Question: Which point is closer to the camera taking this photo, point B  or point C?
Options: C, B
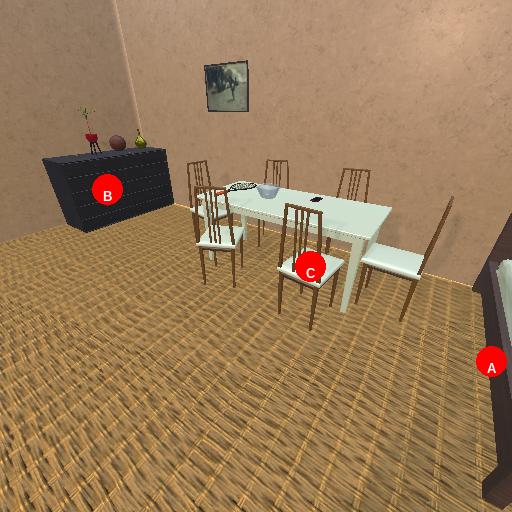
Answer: C